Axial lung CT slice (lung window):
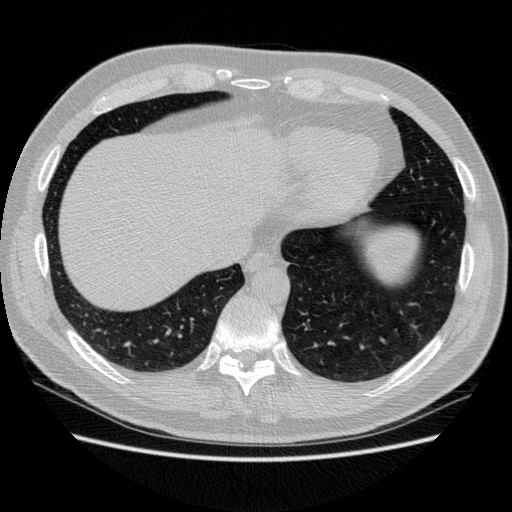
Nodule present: no